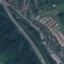
Land use / land cover class: Highway